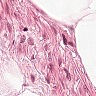
Metastatic tissue present: no